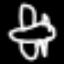
Label: airplane